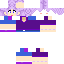
A female human skin with pale skin, wearing brown long hair dressed in a purple tshirt and blue shorts, featuring a closed mouth.